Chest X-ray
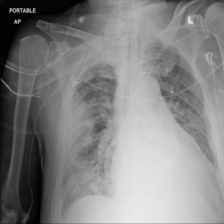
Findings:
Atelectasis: negative
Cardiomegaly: negative
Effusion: negative
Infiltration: negative
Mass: positive
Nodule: negative
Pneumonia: negative
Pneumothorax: negative
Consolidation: positive
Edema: negative
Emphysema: negative
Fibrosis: negative
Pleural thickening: negative
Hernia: negative